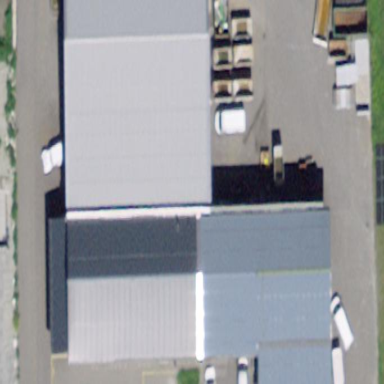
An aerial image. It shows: Industrial building.